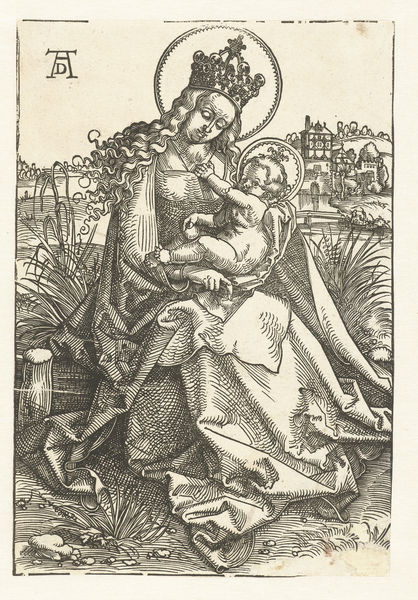
Titel: Zittende Maria met kind in landschap
Künstler: Hans Baldung Grien
Standort: Amsterdam
Institution: Rijksmuseum
Schlagwörter: hand, holz, kleid, falten, mantel, krone, locken, garten, druck, stich, schoss, heiligenschein, nimbus, jesus, angel, königin, dürer, maria, mother, nürnberg, jesuskind, medieval, son, woodblock, himmelskönigign